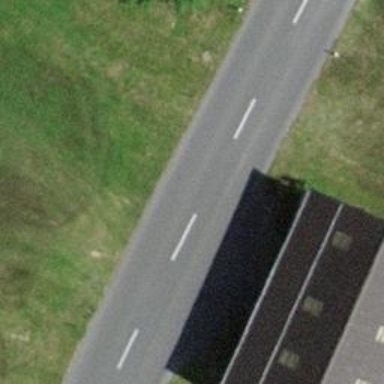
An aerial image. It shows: Asphalt road classified as tertiary.